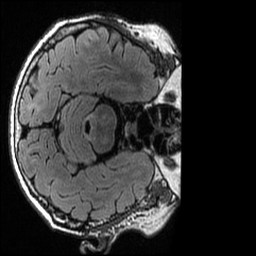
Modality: T2w
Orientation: axial
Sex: female
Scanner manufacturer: ge
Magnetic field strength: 3 T
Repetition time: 6 s
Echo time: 0.1265 s